Question: What is the title of the movie?
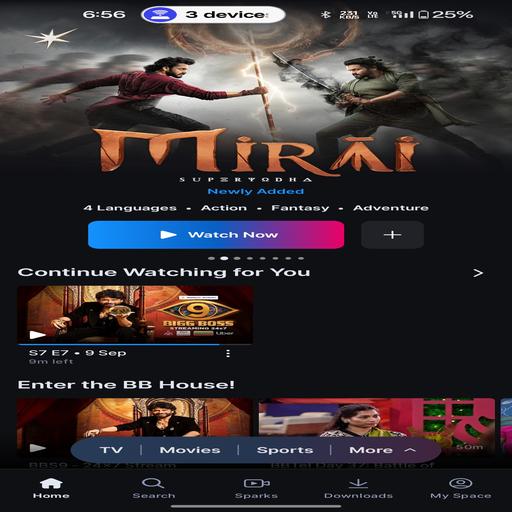
Answer: Mirai